Question: When adding an existing item with "Add as Link", this file is not compiled in VS2015 ?

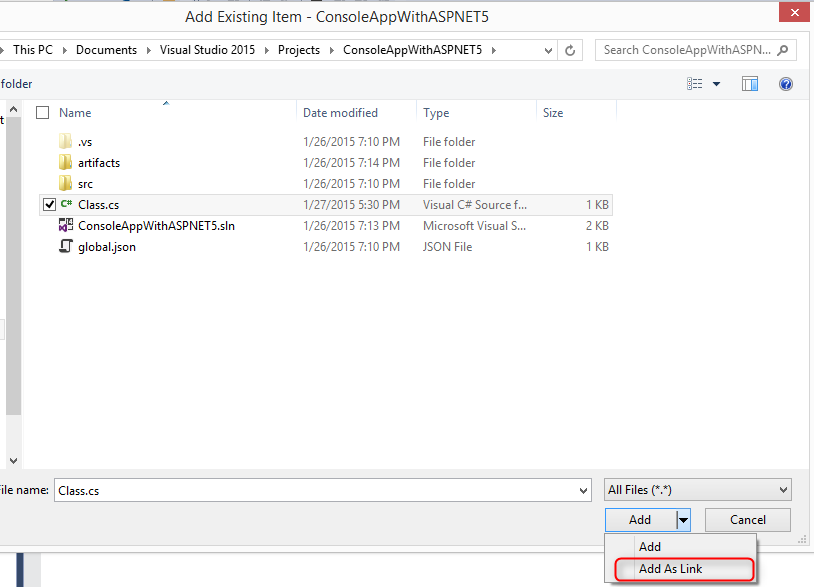
Answer: Indeed, this is not yet supported. I contacted the engineering owners of this feature and they are investigating what it would take to support this.
You can manually add a "linked" file in the 'project.json' file:
'''
{
... other stuff ...
"compile": [
"../path/to/somewhere.cs",
"../../another/path/to/file.cs",
"../../use/globbing/**/*.cs"
],
... other stuff ...
}
'''
The schema for the file is available here: <URL>
And in Visual Studio while editing a 'project.json' file you'll see this same schema in Intellisense.